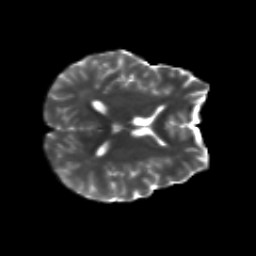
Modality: T2w
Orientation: axial
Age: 29
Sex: female
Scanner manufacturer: siemens
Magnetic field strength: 3 T
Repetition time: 8.8 s
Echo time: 0.085 s